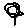
Label: flower